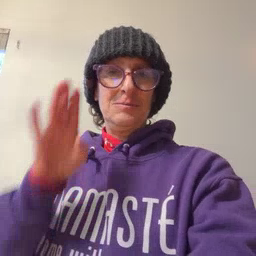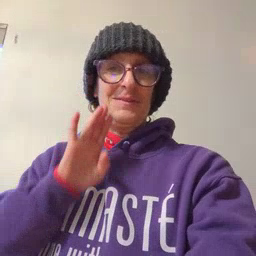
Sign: brown